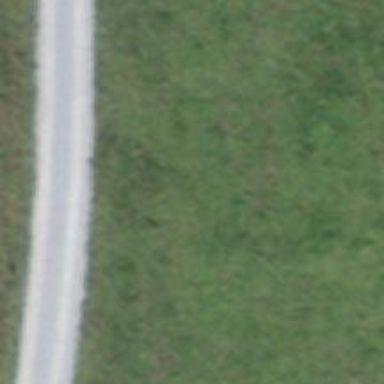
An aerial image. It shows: Service road with gravel surface and grade 2 track type.